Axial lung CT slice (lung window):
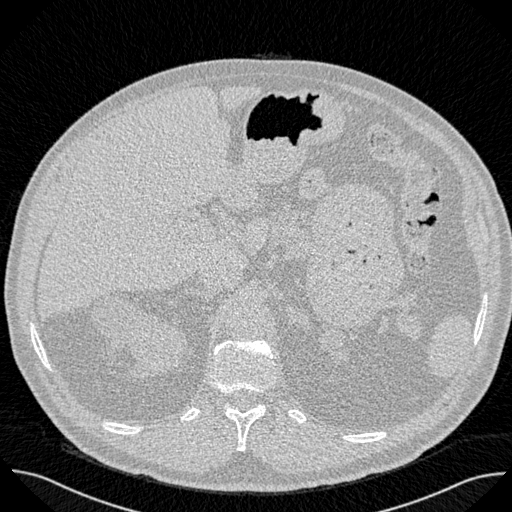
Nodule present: no